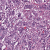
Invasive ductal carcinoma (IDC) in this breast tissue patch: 1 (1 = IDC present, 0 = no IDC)